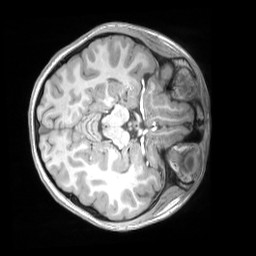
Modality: T1w
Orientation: axial
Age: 11
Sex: female
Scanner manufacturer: siemens
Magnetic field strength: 3 T
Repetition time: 2.53 s
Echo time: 0.00164 s